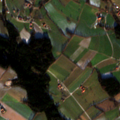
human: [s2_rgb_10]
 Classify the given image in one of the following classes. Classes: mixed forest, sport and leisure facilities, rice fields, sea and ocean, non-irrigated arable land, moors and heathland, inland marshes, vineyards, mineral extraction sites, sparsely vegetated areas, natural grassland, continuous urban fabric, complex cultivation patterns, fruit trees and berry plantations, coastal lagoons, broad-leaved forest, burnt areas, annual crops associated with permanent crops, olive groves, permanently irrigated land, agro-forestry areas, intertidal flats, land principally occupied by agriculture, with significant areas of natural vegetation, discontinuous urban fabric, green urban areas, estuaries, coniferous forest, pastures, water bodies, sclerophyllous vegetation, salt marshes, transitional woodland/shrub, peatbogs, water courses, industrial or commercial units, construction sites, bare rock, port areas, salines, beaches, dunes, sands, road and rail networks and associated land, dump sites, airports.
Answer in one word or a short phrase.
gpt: non-irrigated arable land, mixed forest